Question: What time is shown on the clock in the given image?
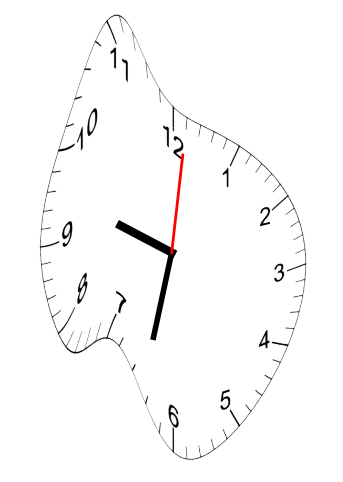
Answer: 09:32:01